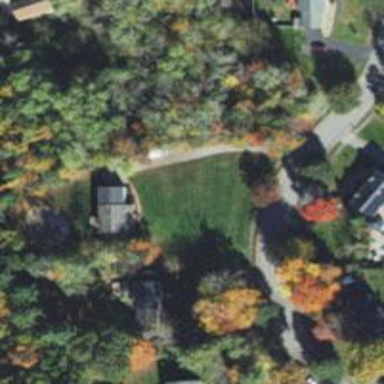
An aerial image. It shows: Driveway leading to service road.